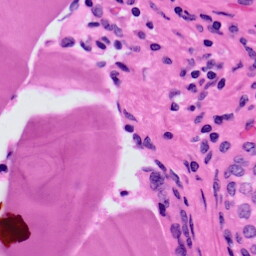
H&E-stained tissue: Prostate